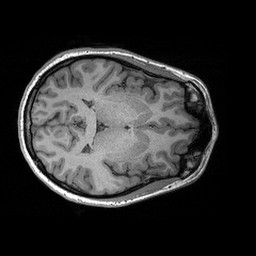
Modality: T1w
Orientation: axial
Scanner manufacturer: siemens
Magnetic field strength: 3 T
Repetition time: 2.3 s
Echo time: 0.00298 s